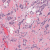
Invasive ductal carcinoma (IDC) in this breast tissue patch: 1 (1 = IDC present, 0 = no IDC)